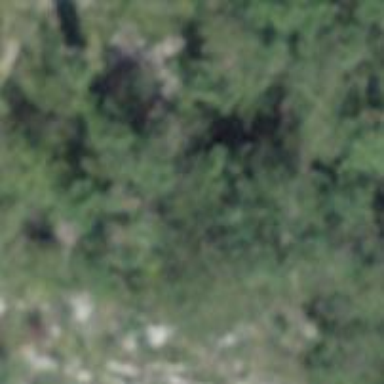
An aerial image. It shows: Natural cliff.